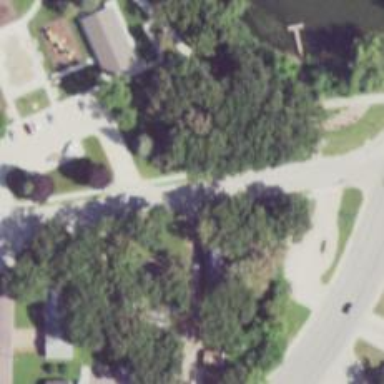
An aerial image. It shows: Alley classified as service road.